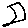
Label: moon